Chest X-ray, AP view. Patient: 26 years old, sex M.
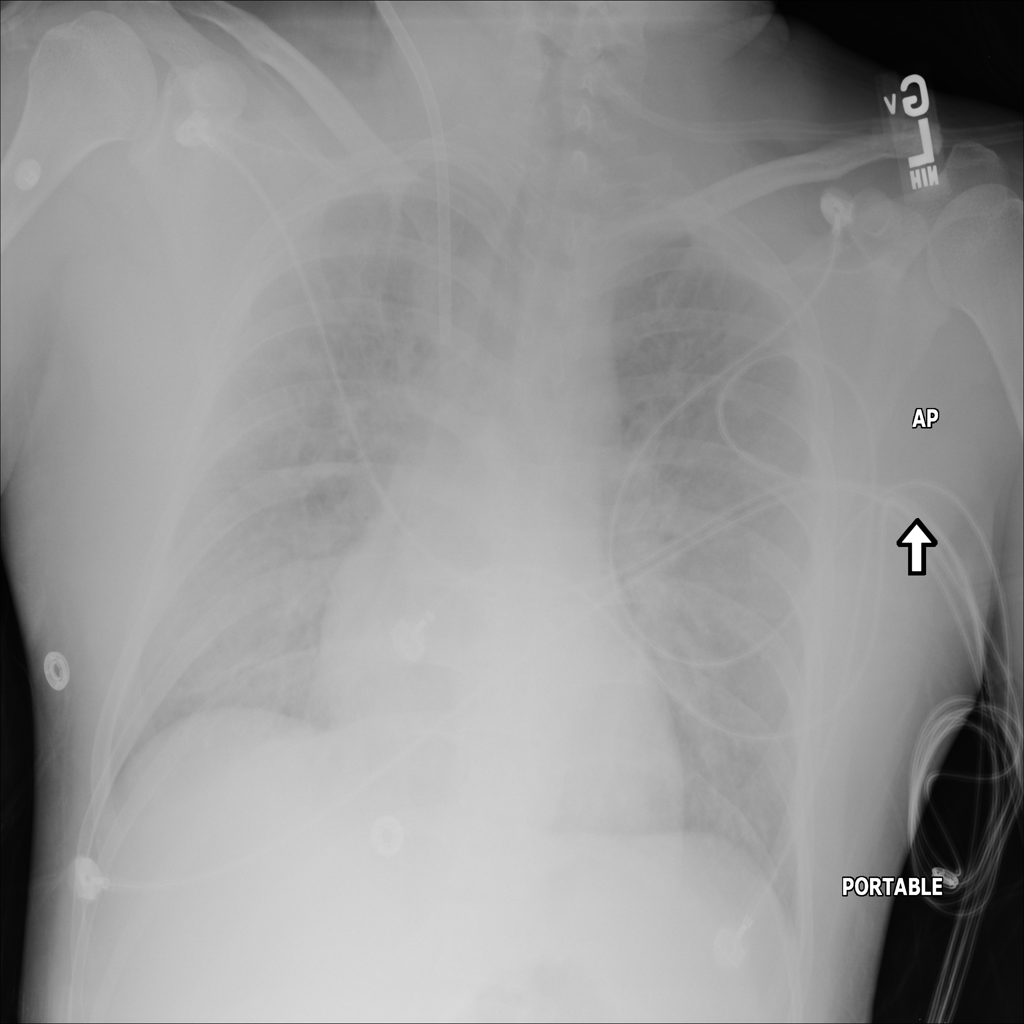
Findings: Edema